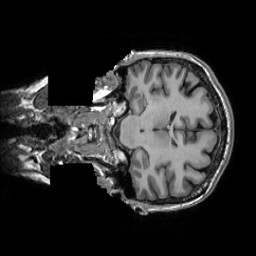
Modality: T1w
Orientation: coronal
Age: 54
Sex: female
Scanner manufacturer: ge
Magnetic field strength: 3 T
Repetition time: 0.007348 s
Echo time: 0.003036 s